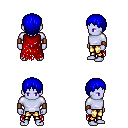
a pixel art fantasy rpg character, male body template, dark elf, purple skin, red tattered cape, gold greaves, blue plain hairstyle, leather bracers, four views (front, back, left, right), 2x2 character sprite sheet, small pixel art, hard edges, no anti-aliasing